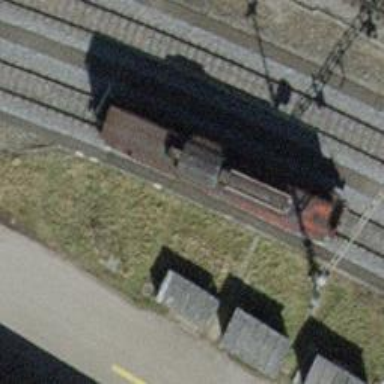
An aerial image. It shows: Rail yard with electrified contact lines for the railway.